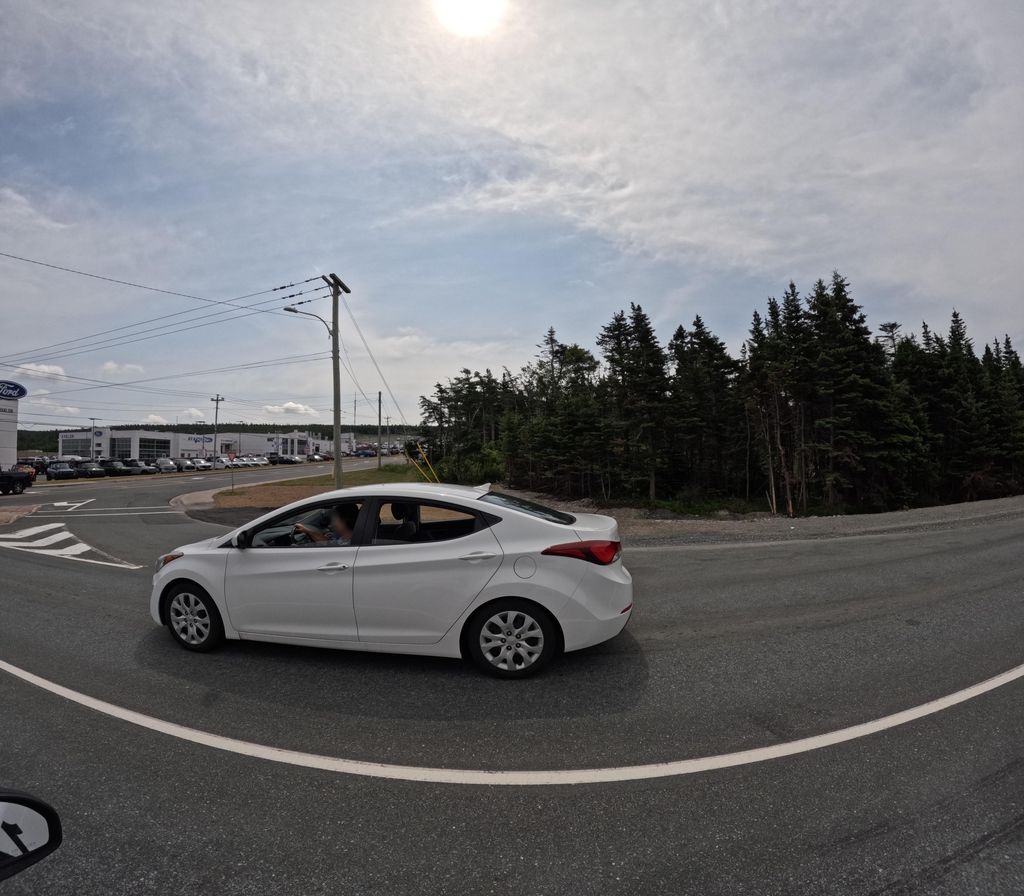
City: st_johns